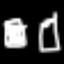
Label: bed